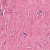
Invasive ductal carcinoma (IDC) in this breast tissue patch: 0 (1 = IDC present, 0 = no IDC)